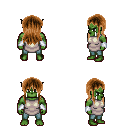
a pixel art fantasy rpg character, male body template, orc, green skin, white tunic, teal pants, brown unkempt hairstyle, white cloth bracers, four views (front, back, left, right), 2x2 character sprite sheet, small pixel art, hard edges, no anti-aliasing